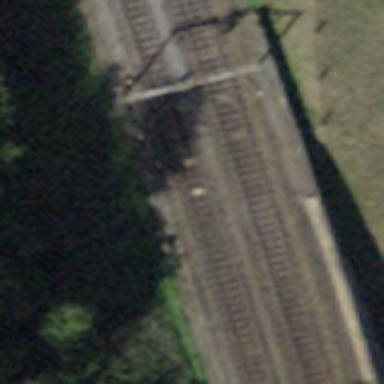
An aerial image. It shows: Single railway track with electrified contact line.